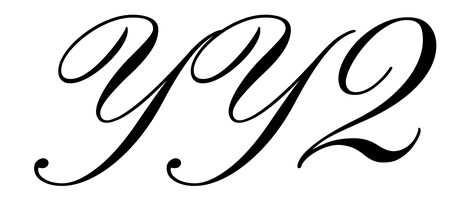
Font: PinyonScript-Regular